Question: The goal is to place a certain number of queens so that there is one queen in each row and column. Queens cannot attack each other, and newly placed queens cannot be captured by existing knights, but there is no need to consider whether knights can be attacked by queens. Each square on the board has a specific color, representing the cost of placing a new queen on that square. The goal is to minimize this cost while meeting these requirements (considering only the minimum cost incurred by newly added queens).
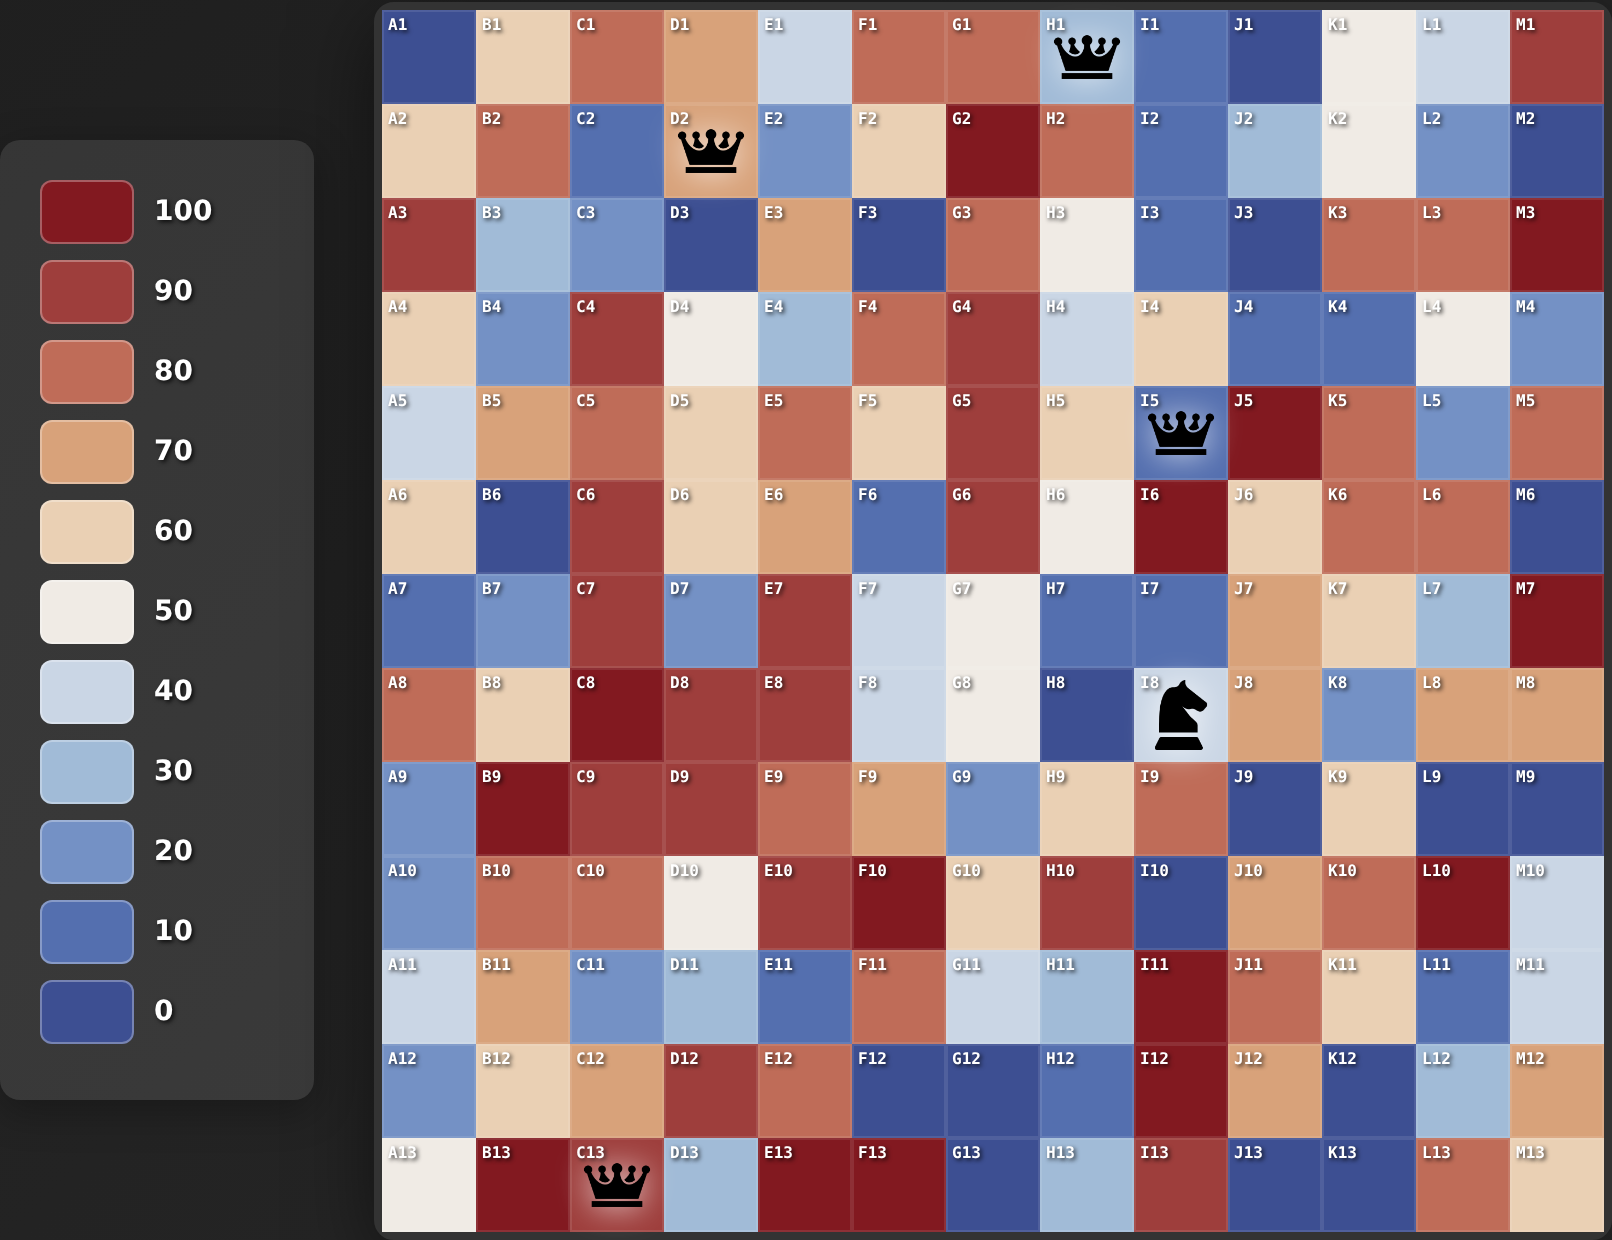
Answer: 390